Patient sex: F
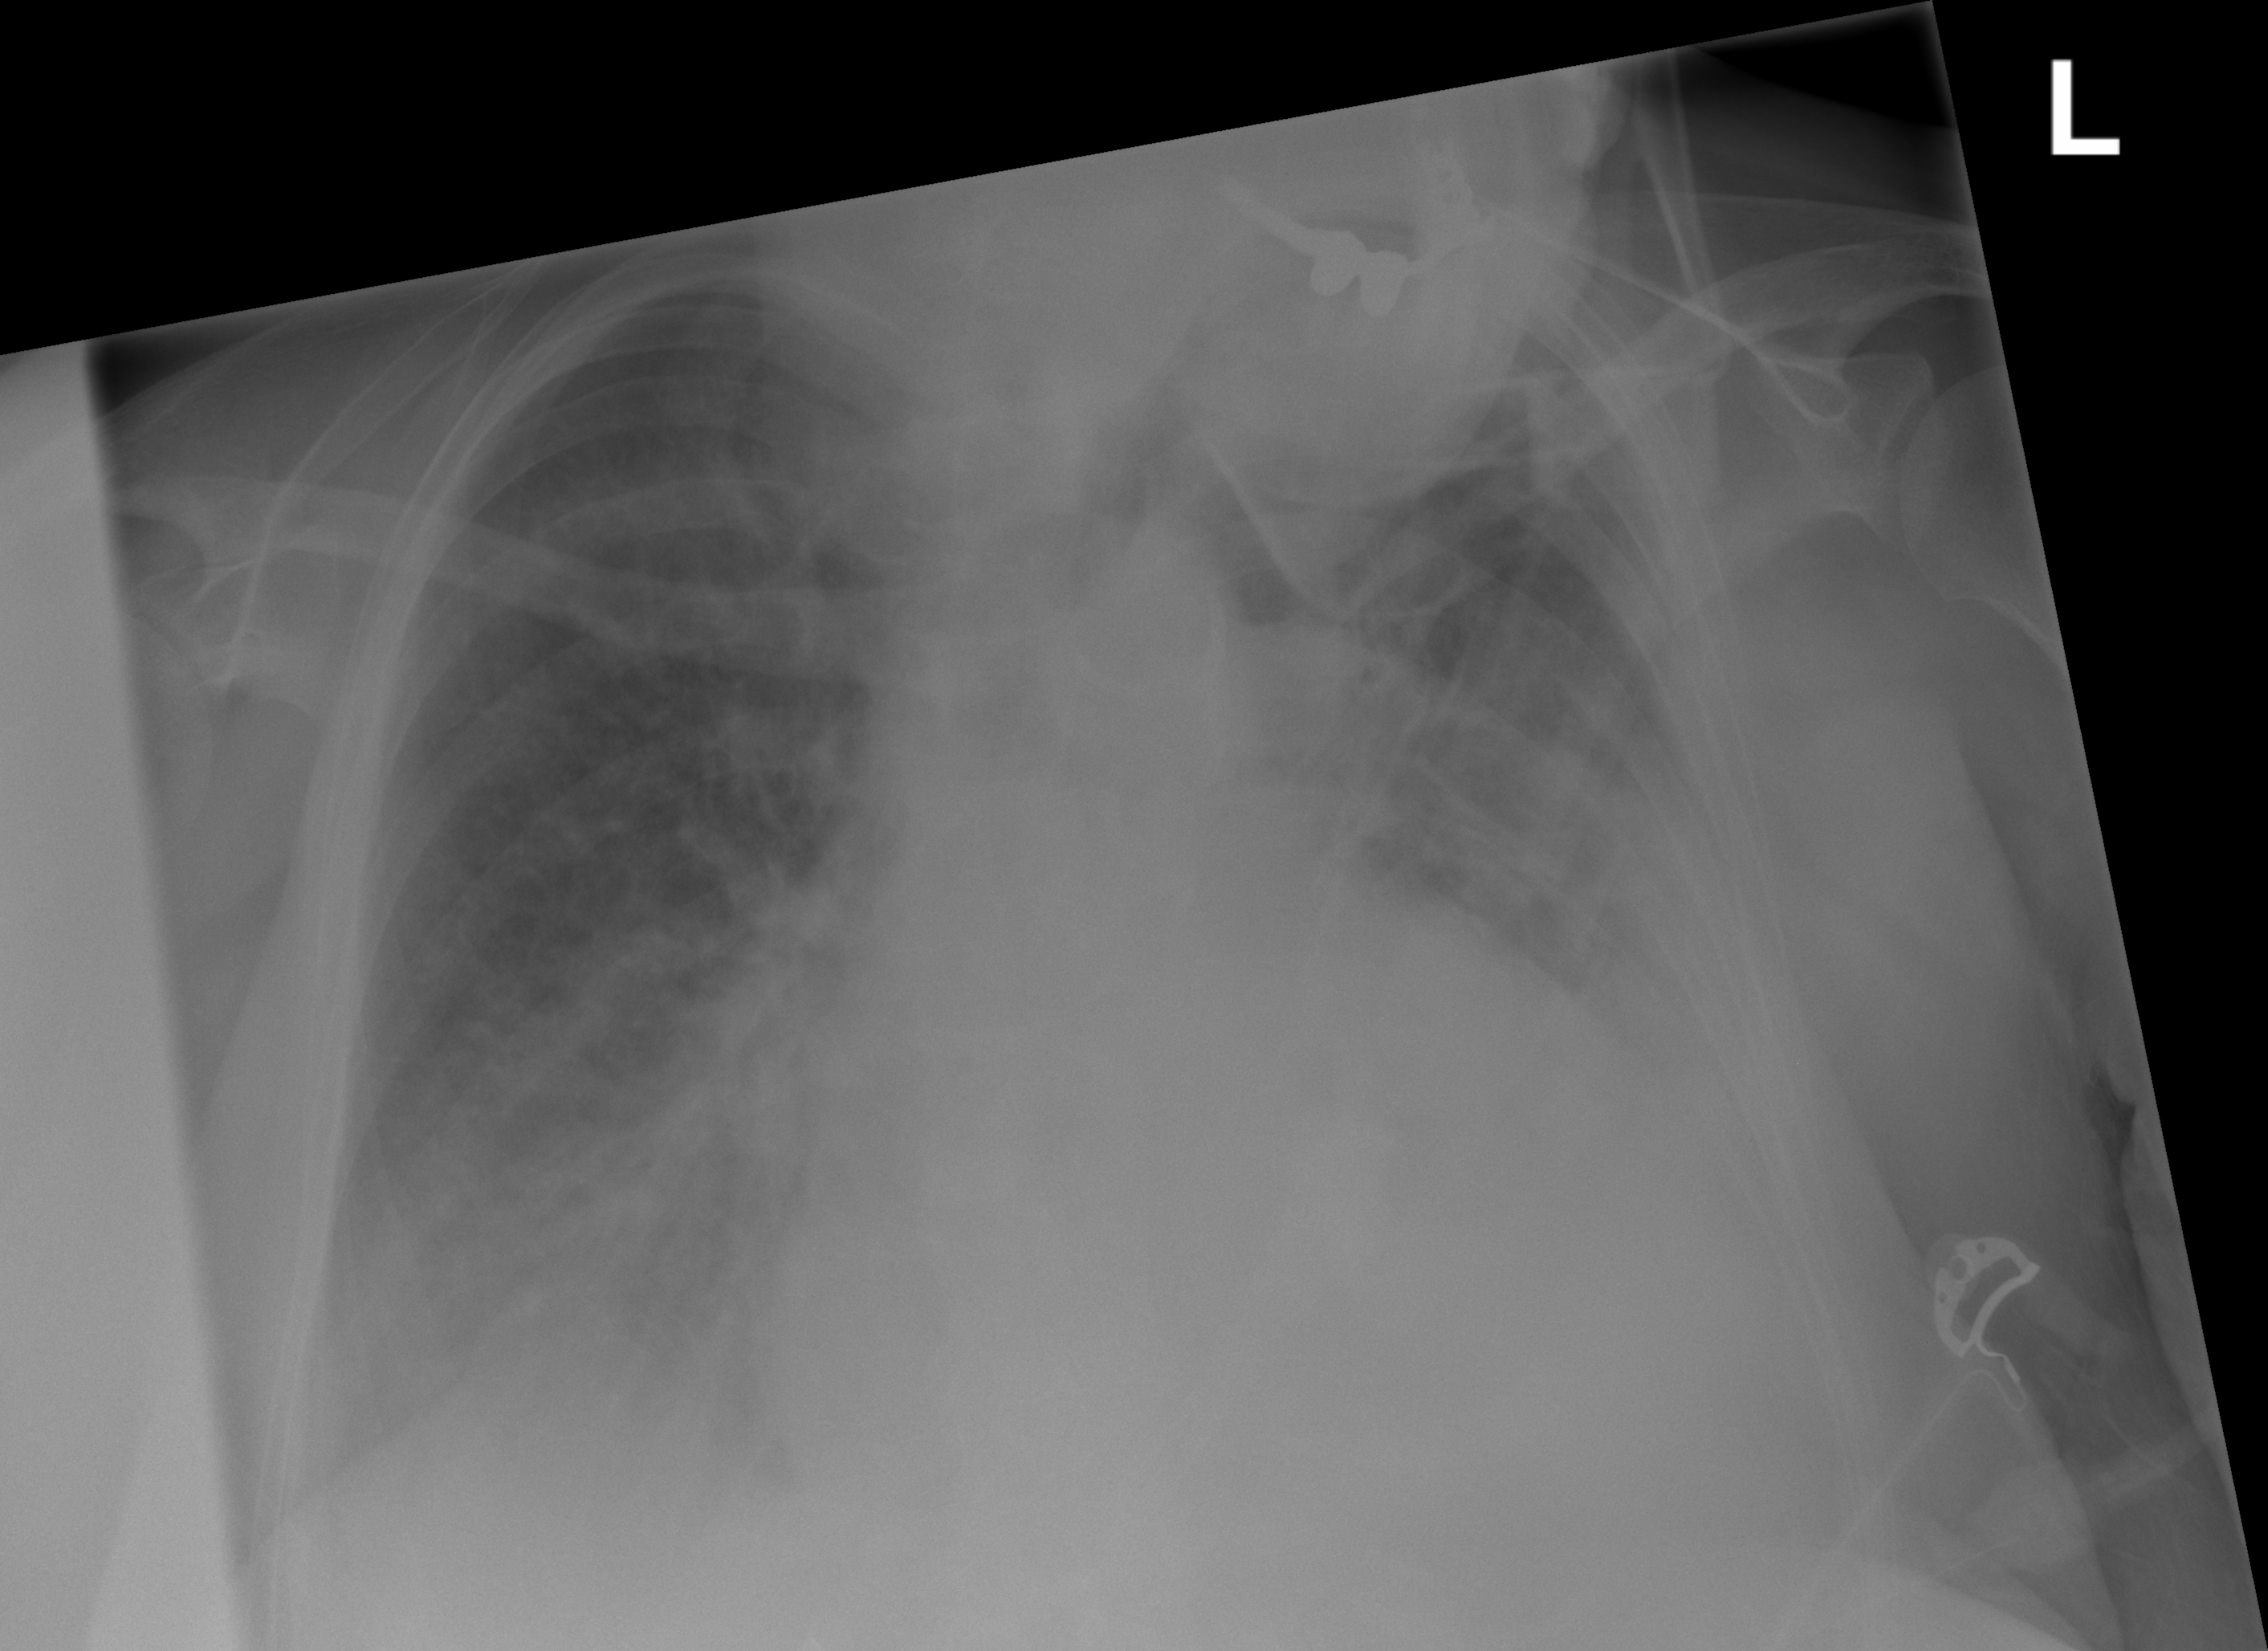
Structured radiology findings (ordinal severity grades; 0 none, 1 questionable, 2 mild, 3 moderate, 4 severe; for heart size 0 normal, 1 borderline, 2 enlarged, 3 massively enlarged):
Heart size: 3
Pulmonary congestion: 2
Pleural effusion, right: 2
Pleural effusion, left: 2
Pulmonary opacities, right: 2
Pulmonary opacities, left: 2
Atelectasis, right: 2
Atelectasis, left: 2